Aerial crown-view tile of a tropical tree (Barro Colorado Island, Panama), acquired 20250414:
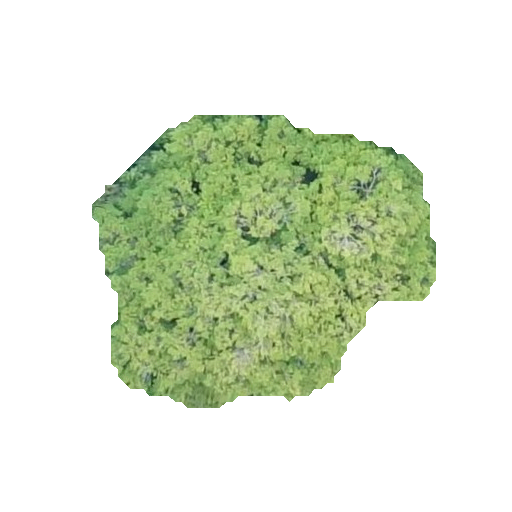
Species: Sapium glandulosum
GBIF accepted scientific name: Sapium glandulosum
Crown area: 110.907 m²